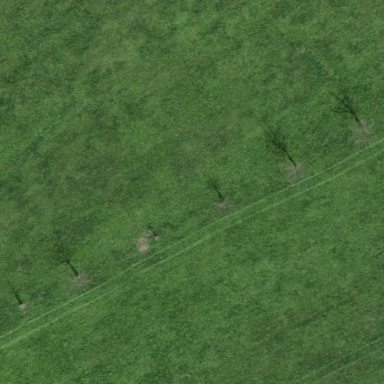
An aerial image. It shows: Orchard.